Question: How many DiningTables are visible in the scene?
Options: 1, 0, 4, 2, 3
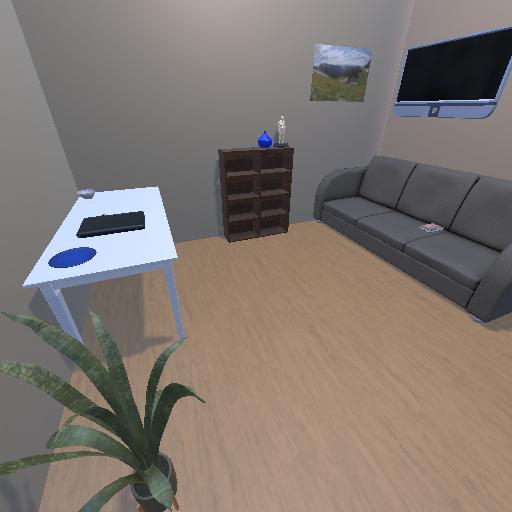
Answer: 1